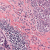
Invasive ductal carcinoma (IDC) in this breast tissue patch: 1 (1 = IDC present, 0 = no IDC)